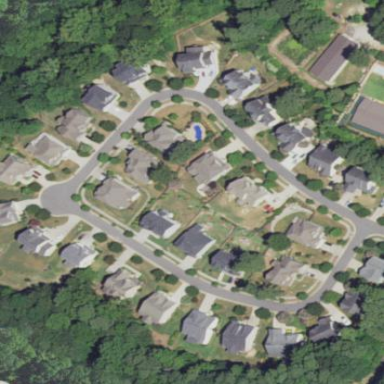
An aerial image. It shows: Residential area within neighborhood.